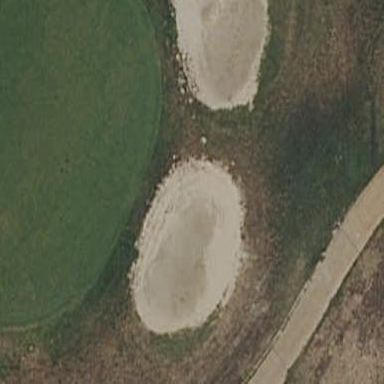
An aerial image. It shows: Bunker on golf course.